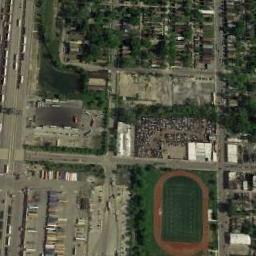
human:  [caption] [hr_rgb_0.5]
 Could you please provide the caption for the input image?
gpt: The ground track field is on a block and a parking lot is next to the ground track field .

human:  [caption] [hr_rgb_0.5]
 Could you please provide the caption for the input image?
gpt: A track and field is built in the middle of a residential area, Surrounded by a lot of vegetation .

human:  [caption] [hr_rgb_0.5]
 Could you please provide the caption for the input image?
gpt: There are many buildings next to the ground track field .

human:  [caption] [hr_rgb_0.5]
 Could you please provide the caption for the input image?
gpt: The oval track has a small rectangular green space .

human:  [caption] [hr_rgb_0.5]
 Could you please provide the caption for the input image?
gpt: There are many buildings around the ground track field with a red track .